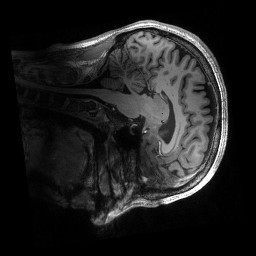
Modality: T1w
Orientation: sagittal
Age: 24
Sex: female
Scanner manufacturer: siemens
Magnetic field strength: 6.98 T
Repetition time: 2.53 s
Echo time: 0.00176 s